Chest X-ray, PA view. Patient: 62 years old, sex M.
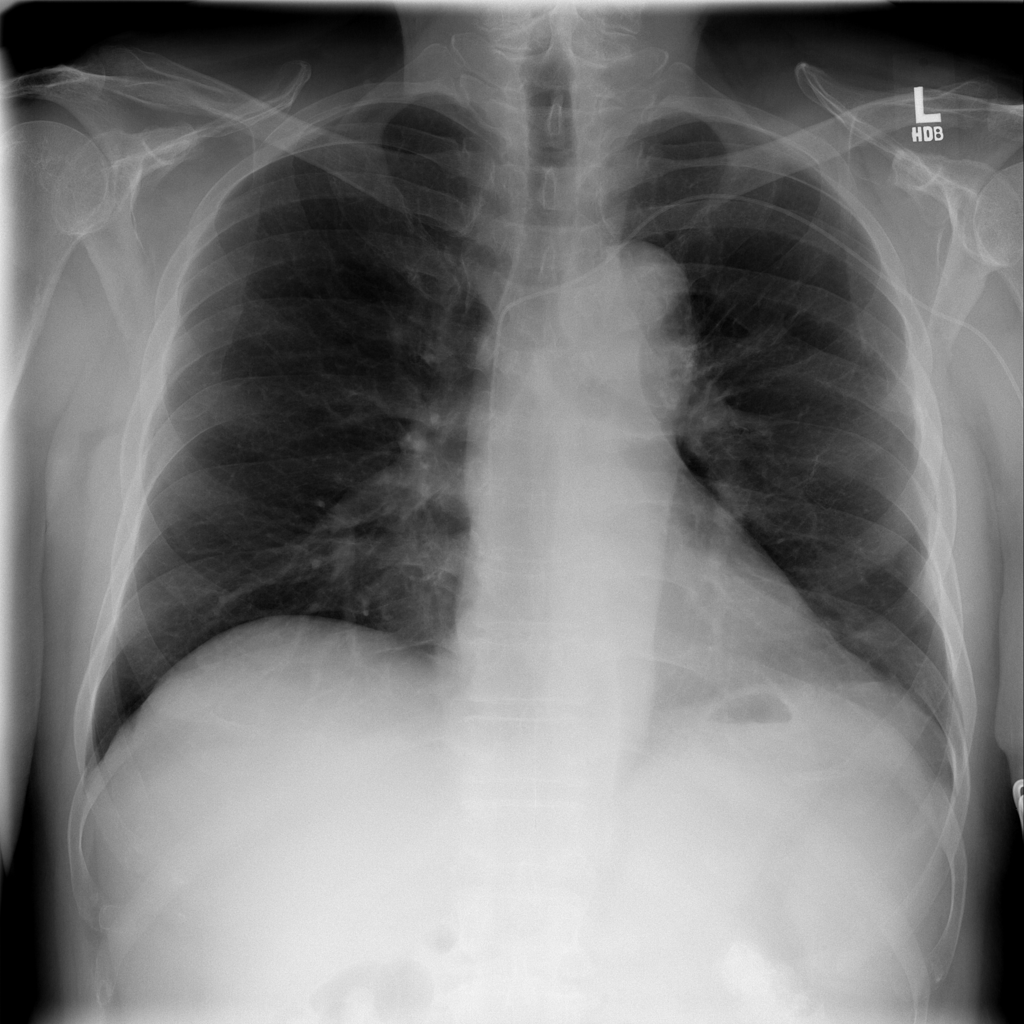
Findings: No Finding